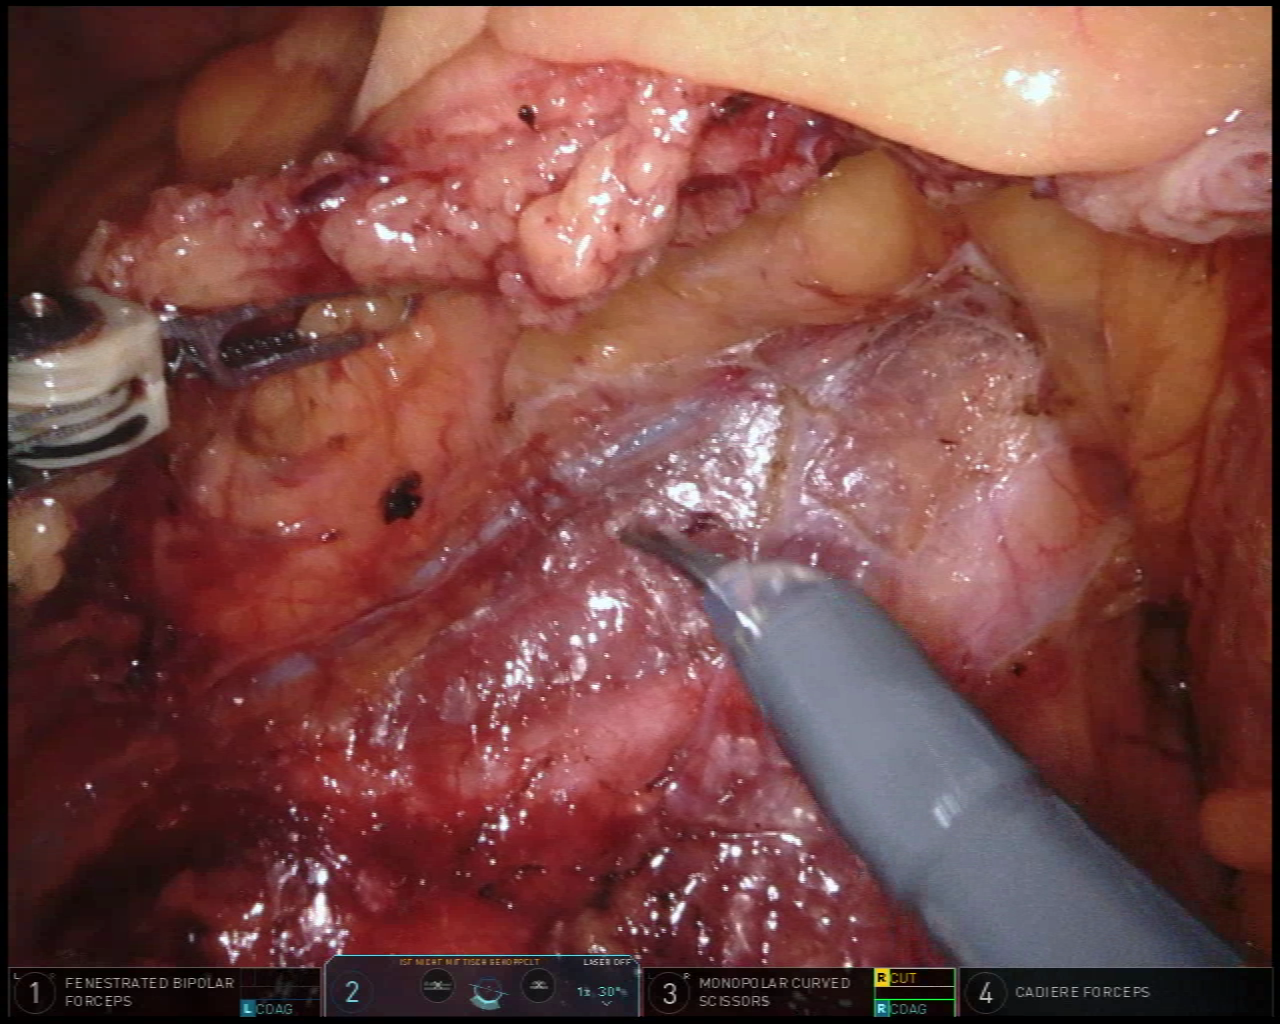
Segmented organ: ureter
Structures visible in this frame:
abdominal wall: no
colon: no
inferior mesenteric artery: no
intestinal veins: no
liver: no
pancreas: no
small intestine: no
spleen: no
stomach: no
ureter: yes
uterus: no
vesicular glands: no